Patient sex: M
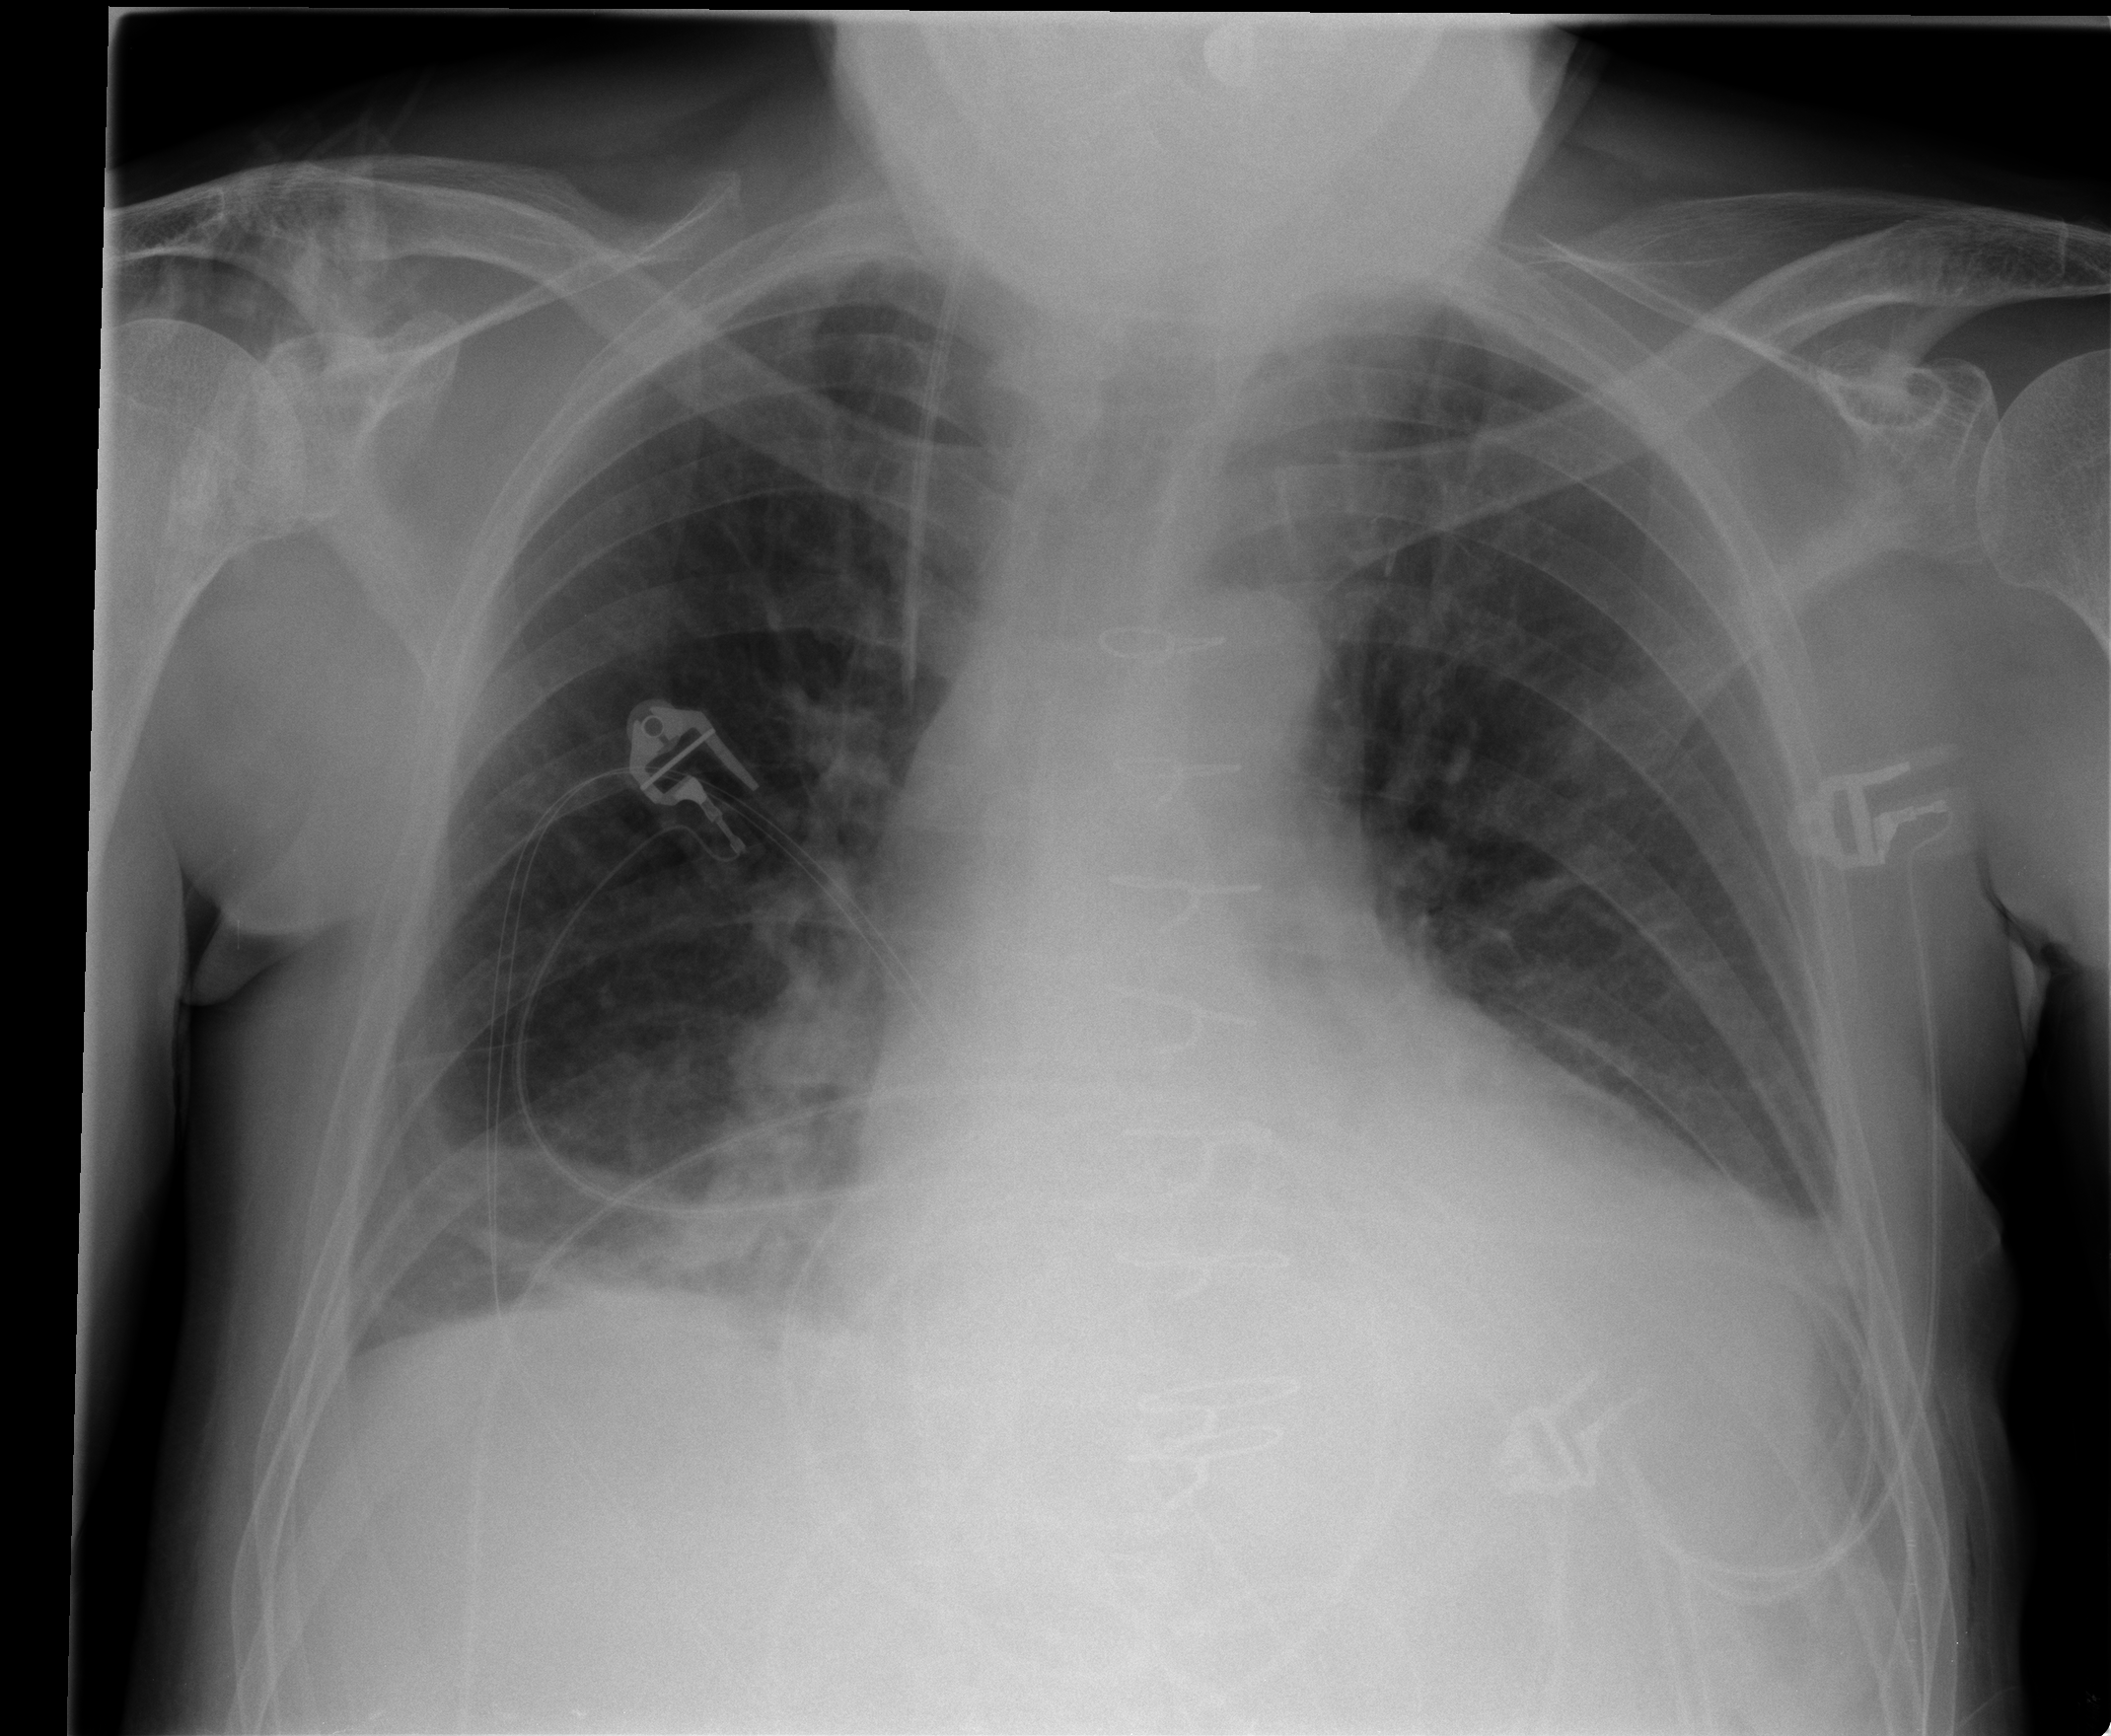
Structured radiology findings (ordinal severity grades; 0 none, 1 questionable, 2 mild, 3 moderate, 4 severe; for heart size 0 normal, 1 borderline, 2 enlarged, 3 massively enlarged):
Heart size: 2
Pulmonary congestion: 1
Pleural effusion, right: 0
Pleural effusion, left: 1
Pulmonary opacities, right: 1
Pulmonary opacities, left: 1
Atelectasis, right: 2
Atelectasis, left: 2